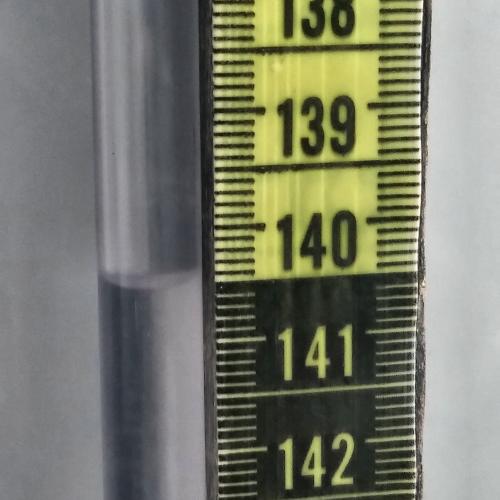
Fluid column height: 140.5 cm